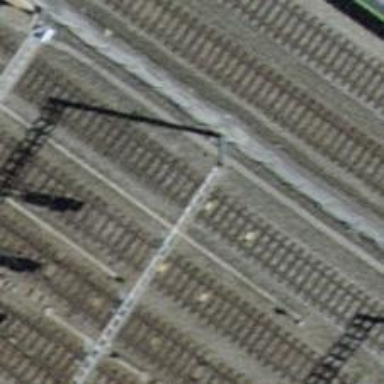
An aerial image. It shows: Railway signal.